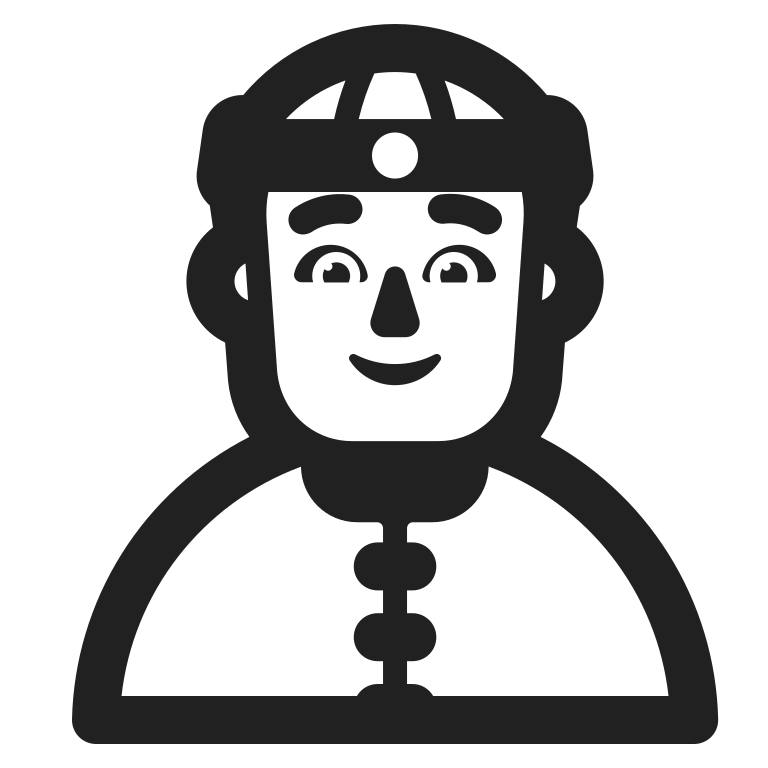
person with skullcap high contrast default